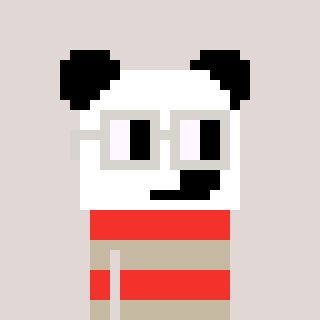
a pixel art character with square light gray glasses, a panda-shaped head and a bege-colored body on a warm background